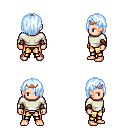
a pixel art fantasy rpg character, male body template, human, light skin, white long-sleeve shirt, gold greaves, white cyan bangs hairstyle, bronze tiara, cloth bracers, four views (front, back, left, right), 2x2 character sprite sheet, small pixel art, hard edges, no anti-aliasing